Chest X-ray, PA view. Patient: 60 years old, sex F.
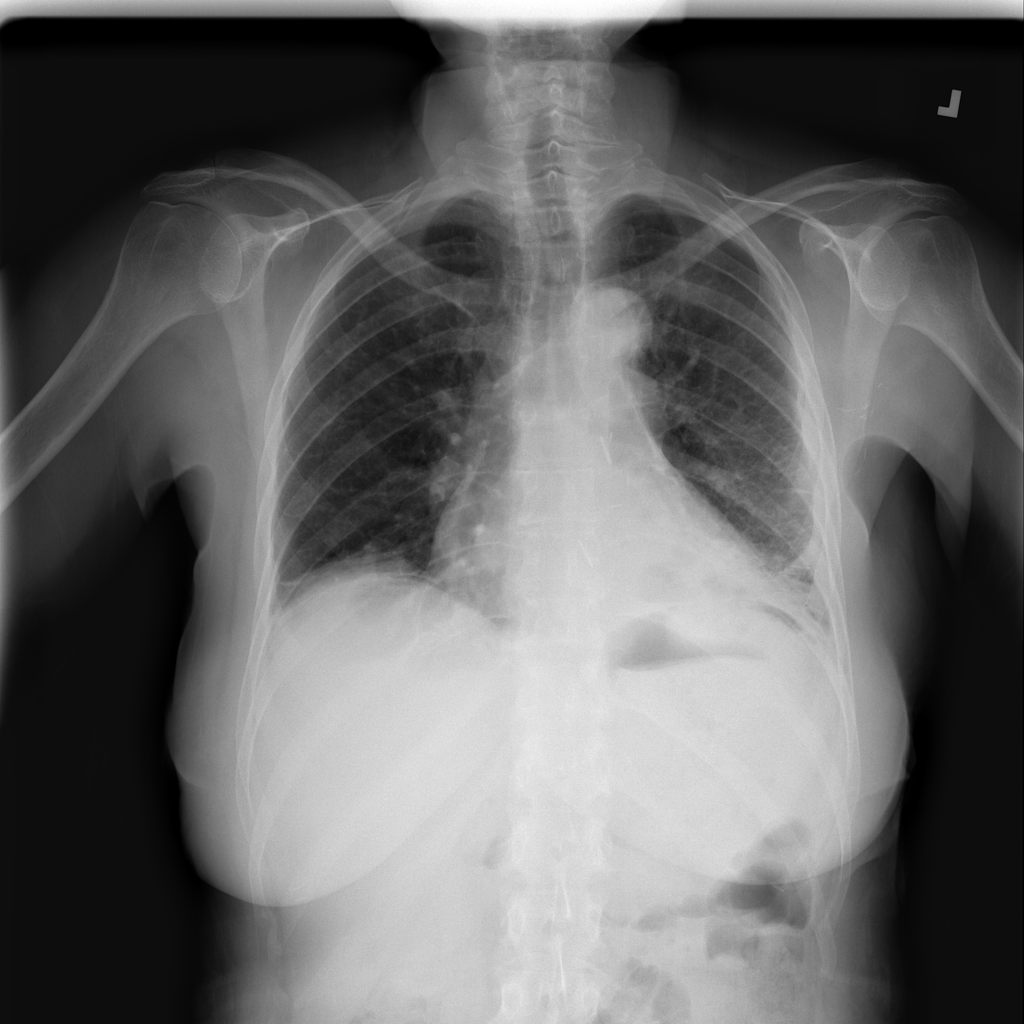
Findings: Atelectasis, Mass